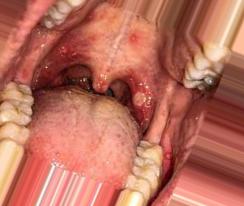
Condition: Mouth Ulcer